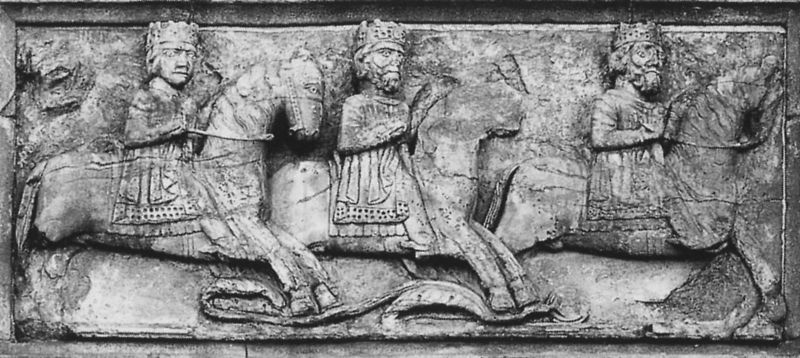
Titel: Fidenza, Dom
Standort: Fidenza, Dom S. Donnino (EU - I - Emilia-Romagna)
Schlagwörter: kampf, kleid, kleider, tiere, gesichter, wand, gesicht, kleidung, stein, krone, pferd, pferde, reiter, skulptur, hufe, mähne, reiten, sattel, schweif, zaumzeug, zügel, relief, könig, tafel, steinmetz, rechteck, herrscher, ritter, mittelalter, struktur, halfter, könige, heilig, roben, kronen, steintafel, releif, drei könige, steinhauerei, g, epferde